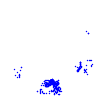
Particle: electron